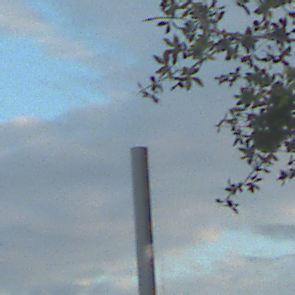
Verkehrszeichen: BeginnUmweltzone
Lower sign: FreistellungVomVerkehrsverbot1
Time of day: SunriseSunset
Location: Outdoor (RoadRail)
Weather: PartlyCloudy
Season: NotSpecified
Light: Natural